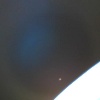
Label: space